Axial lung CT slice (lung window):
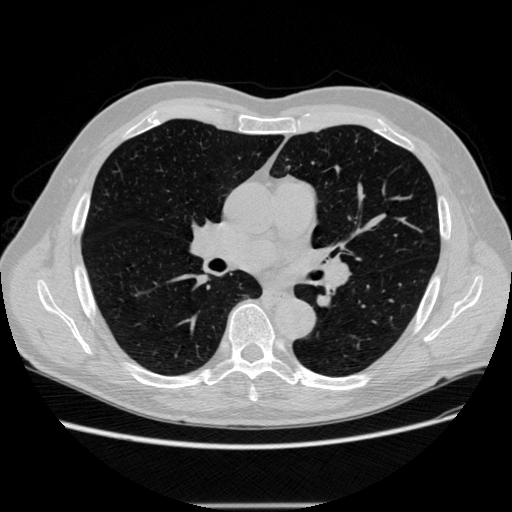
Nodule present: no